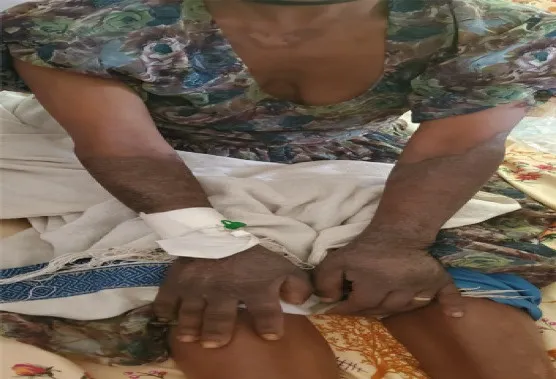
Dermatitis on bilateral forearms and dorsal hands at the time of presentation.
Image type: medical_photograph (skin_photograph)